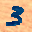
Label: 3